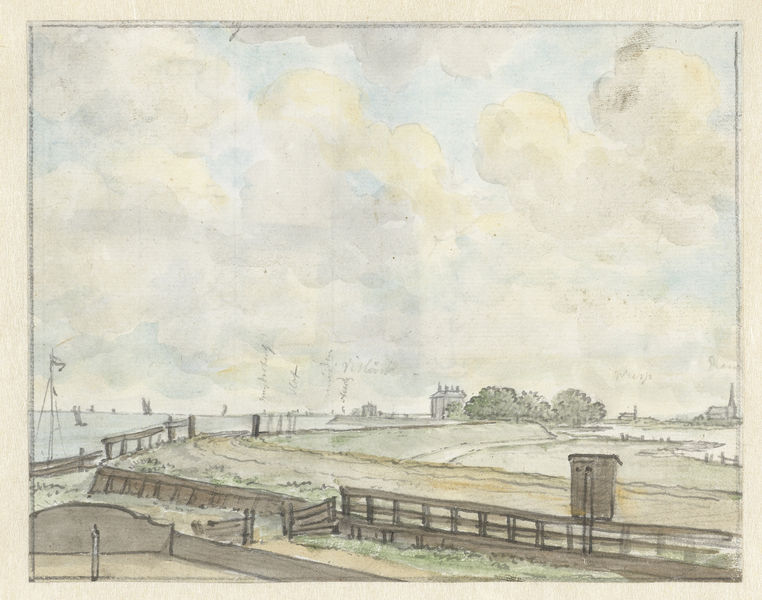
Titel: Dijkgezicht buiten Amsterdam
Künstler: Jurriaan Andriessen
Standort: Amsterdam
Institution: Rijksmuseum
Schlagwörter: bateaux, eau, voile, ile, nuages, eglise, chemin, mer, voiles, bateau, abres, la mer